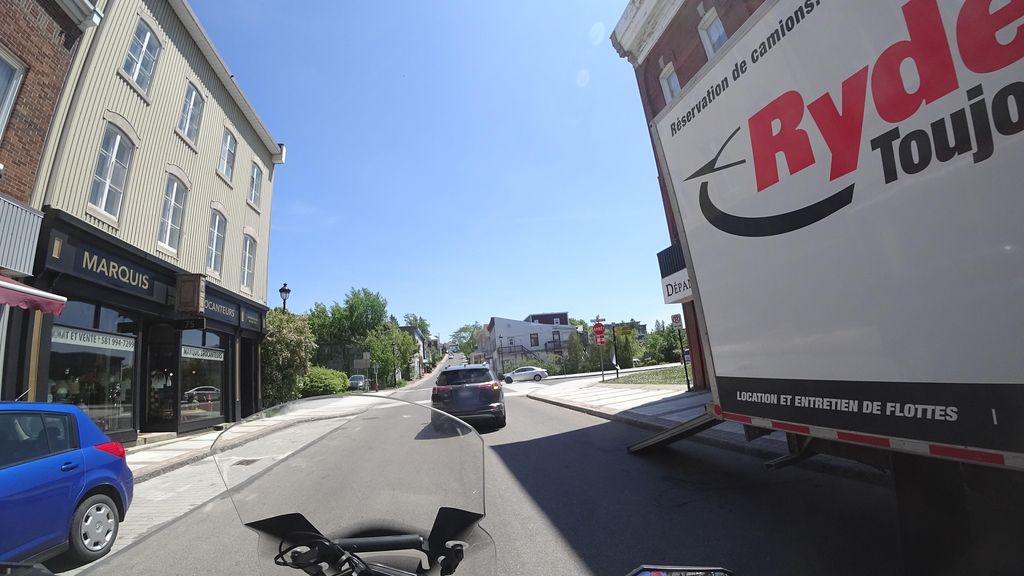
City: quebec_city